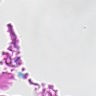
Metastatic tissue present: no